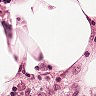
Metastatic tissue present: no